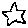
Label: star